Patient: sex M, age 26
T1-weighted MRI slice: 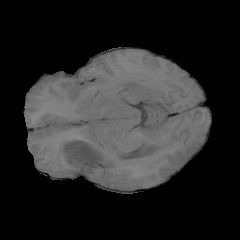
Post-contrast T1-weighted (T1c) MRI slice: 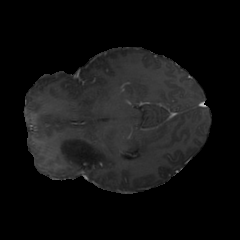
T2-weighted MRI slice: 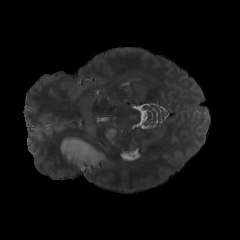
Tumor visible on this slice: yes
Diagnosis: Astrocytoma, IDH-mutant
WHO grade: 4